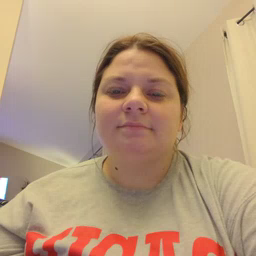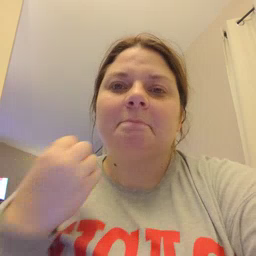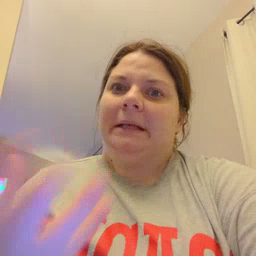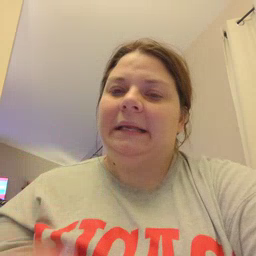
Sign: many